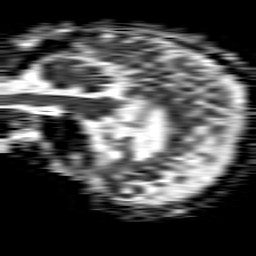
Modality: ADC
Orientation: sagittal
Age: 77
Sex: female
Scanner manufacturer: philips
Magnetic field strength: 1.5 T
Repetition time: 4.6 s
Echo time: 0.08631 s